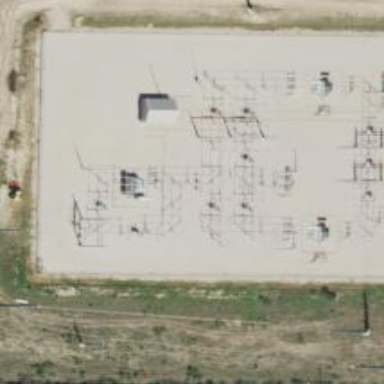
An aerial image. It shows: Switch used for power control.